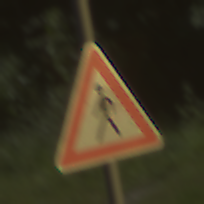
Verkehrszeichen: FussgaengerRechts
Umgebung: Outdoor, RoadRail
Tageszeit: Midday
Wetter: Clear
Licht: Natural
Jahreszeit: NotSpecified
Kontrast: HighContrast